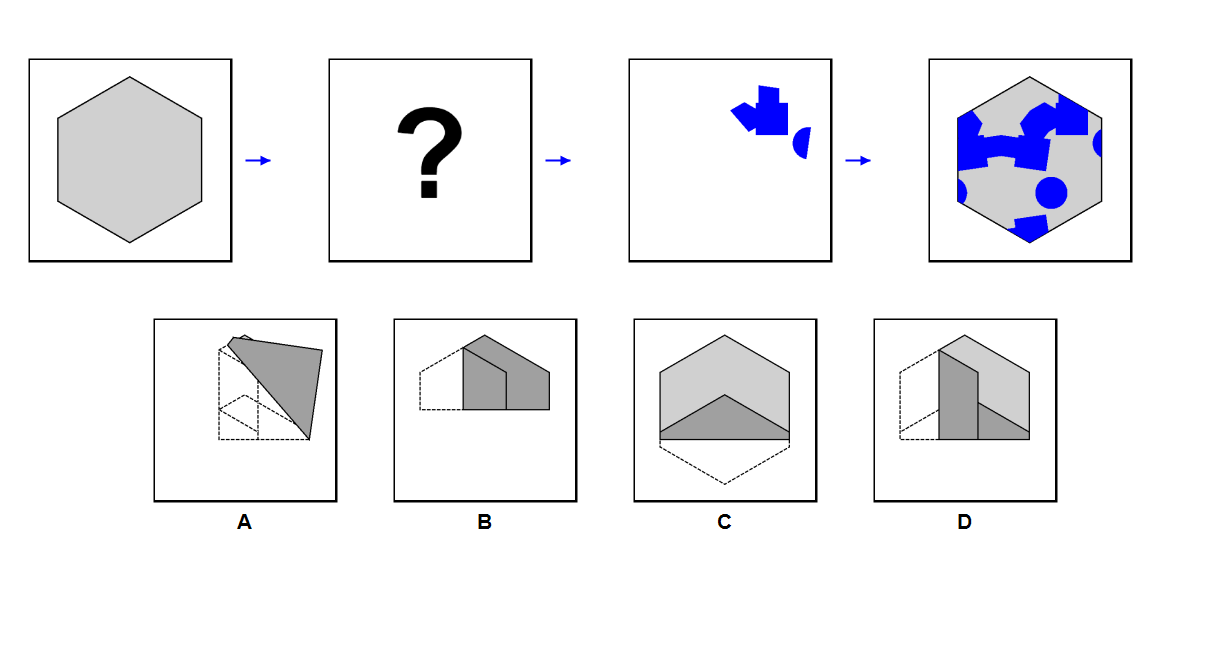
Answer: B